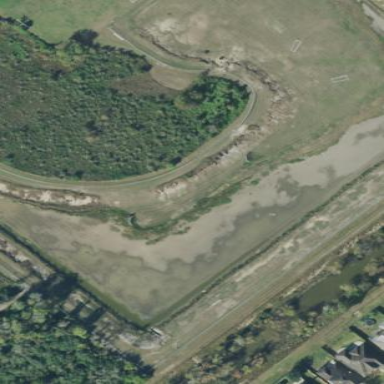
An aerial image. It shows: Detention basin filled with water.